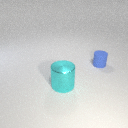
small blue rubber cylinder to the right of large cyan metal cylinder